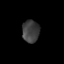
Tissue: prostate
Cell type: T cells
Senescence score: 0.2689
Nuclear area (px): 377
Mean DAPI intensity: 61.586